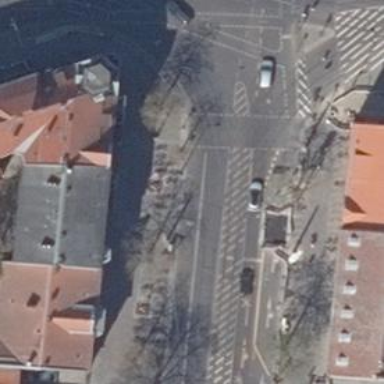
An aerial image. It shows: Tram crossing on the railway.